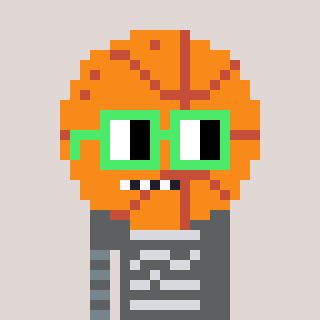
a pixel art character with square light green glasses, a basketball-shaped head and a redpinkish-colored body on a warm background